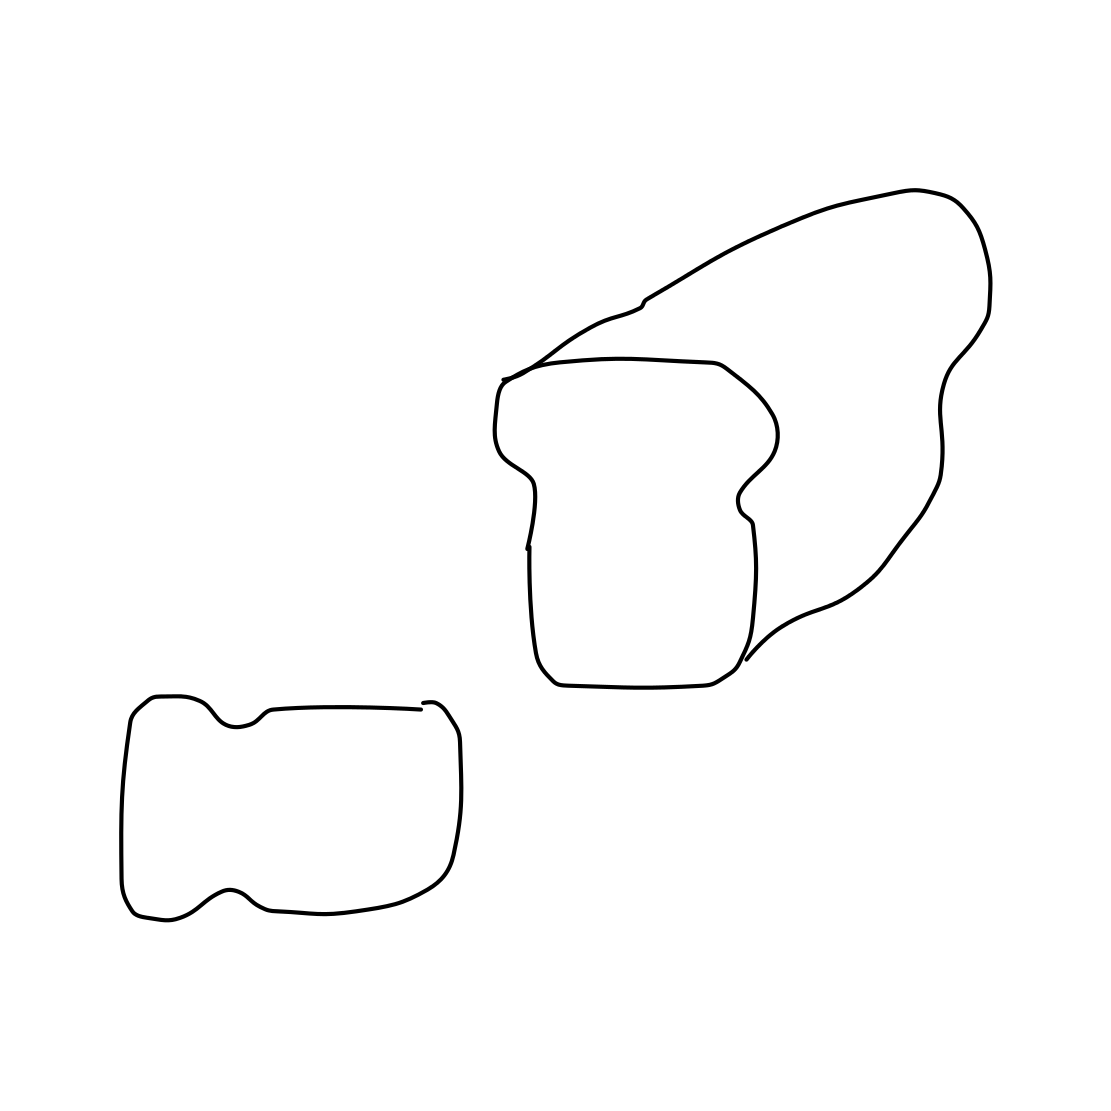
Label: bread